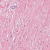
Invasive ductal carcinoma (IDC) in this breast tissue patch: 0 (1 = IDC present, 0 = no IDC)